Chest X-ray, PA view. Patient: 52 years old, sex M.
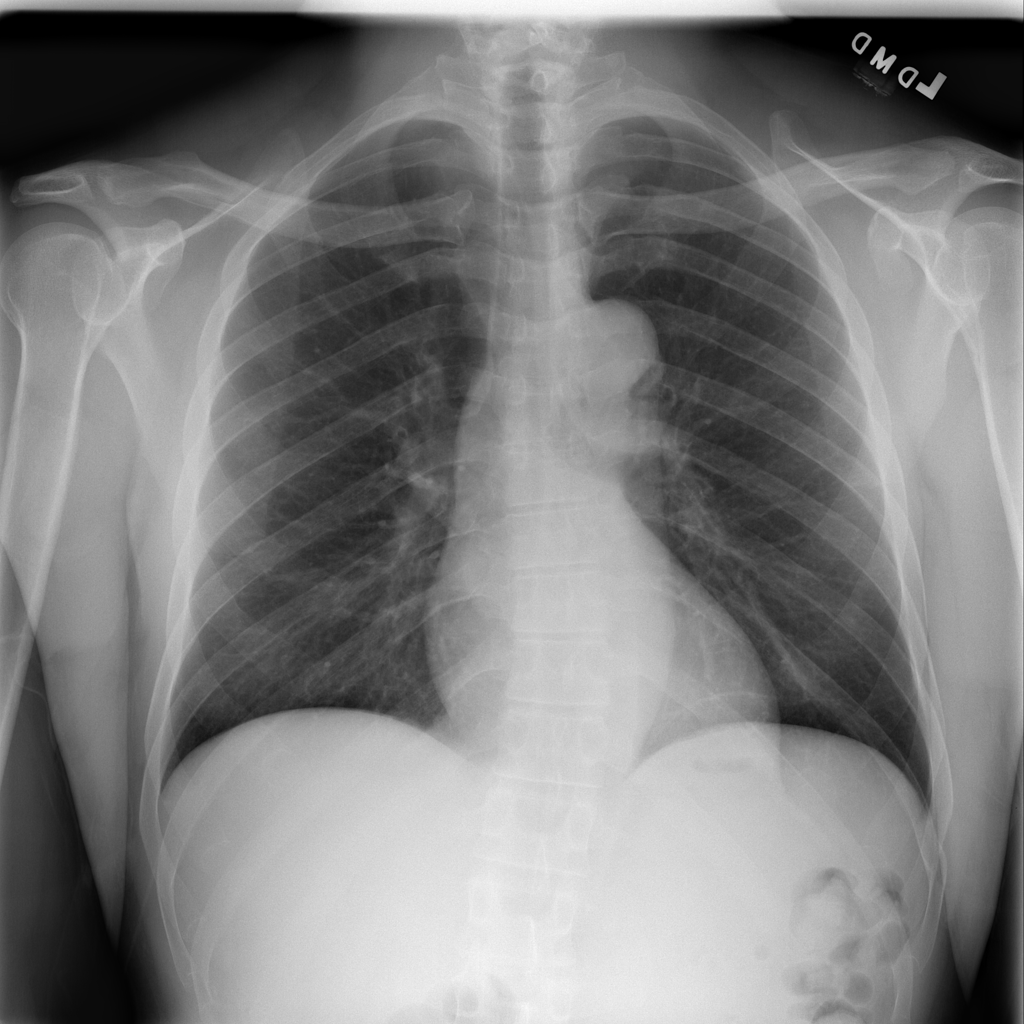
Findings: Atelectasis